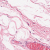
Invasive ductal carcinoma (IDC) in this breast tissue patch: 0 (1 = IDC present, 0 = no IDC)